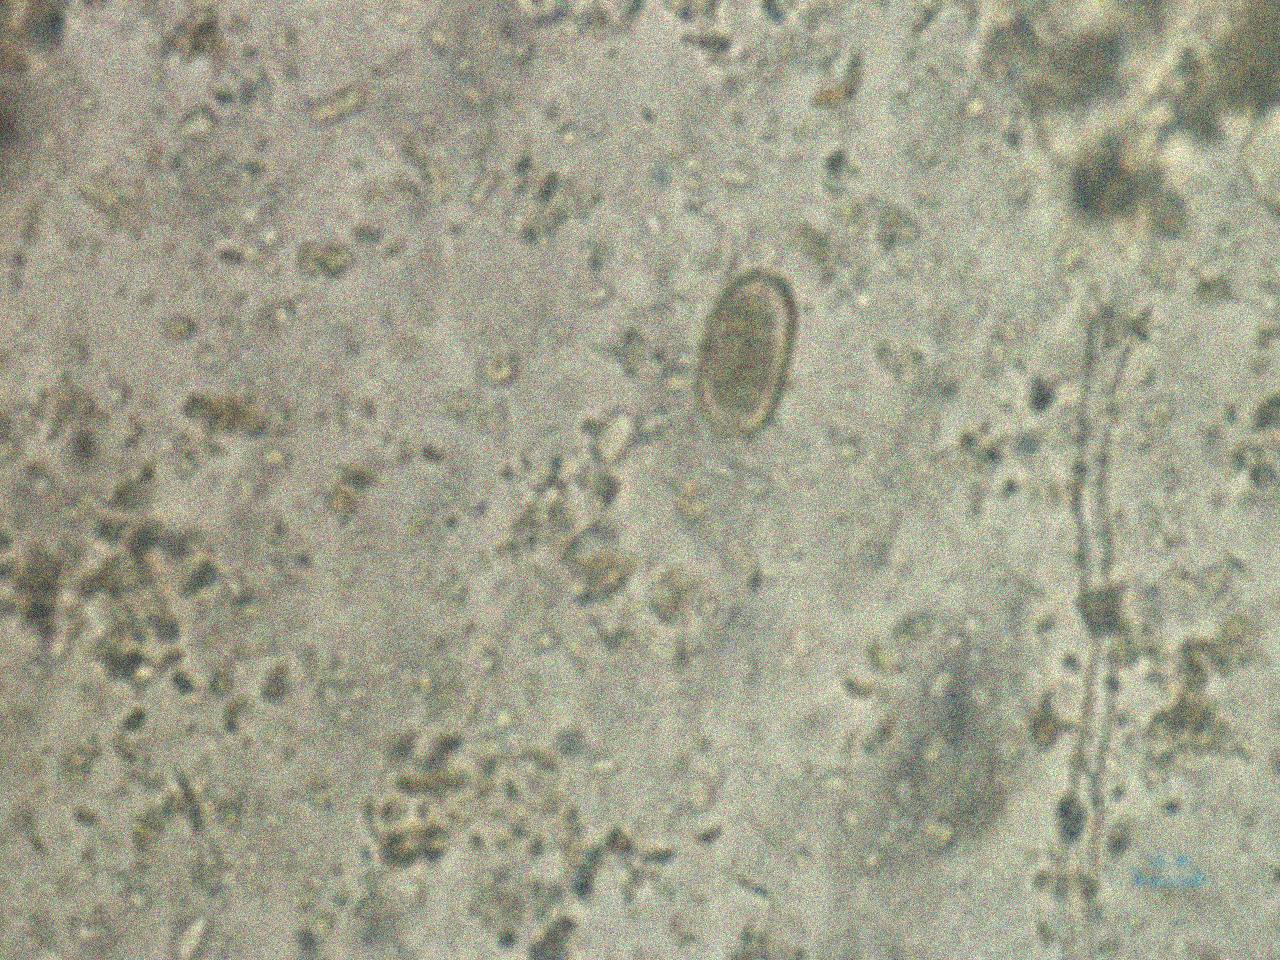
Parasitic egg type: Capillaria philippinensis